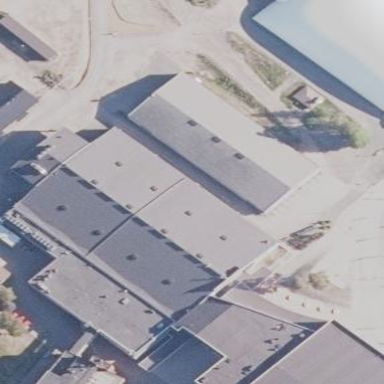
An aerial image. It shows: Building that houses ice hockey sports centre.